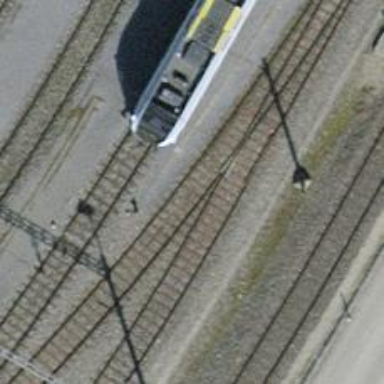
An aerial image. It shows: Single-track electrified railway service yard with contact line for trains.